Question: In Draw 9-patch, everything looks fine. , my SDK says the 9-patch png is malformed. Because I have something like an 11-patch png. Because I don't want the little grabbing area to be scaled. How to get it working? The screenshot describes everything:

Error Meassage in Console:
'''
ERROR: 9-patch image /res/drawable-hdpi/top_complete.9.png malformed.
Can't have more than one marked region along edge.
Found at pixel #10 along bottom edge.
ERROR: Failure processing PNG image /res/drawable-hdpi/top_complete.9.png
'''
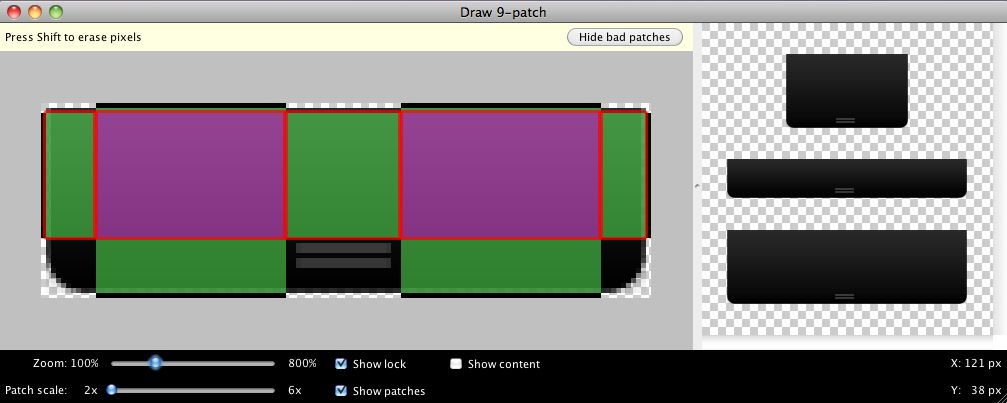
Answer: I believe your issue is that you're splitting the content area into two pieces which is not allowed. The top and left borders are treated differently by the tool than the bottom and right borders. The top and left describe what is stretchable, the bottom and right define content area (which must be contiguous).
Check the checkbox to show content area and play with it to see what I'm talking about.